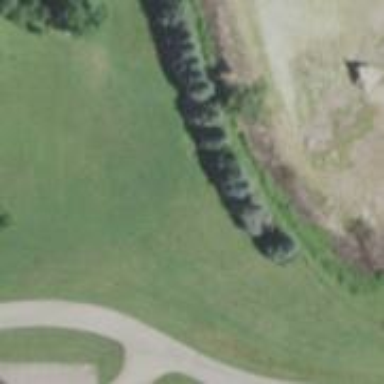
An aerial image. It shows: Disc golf hole.